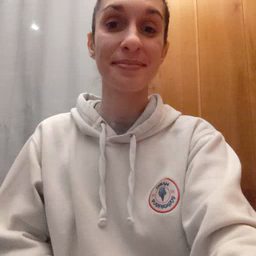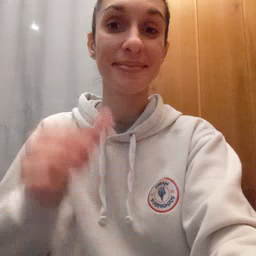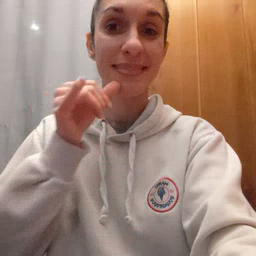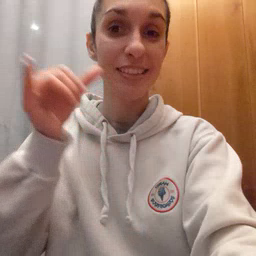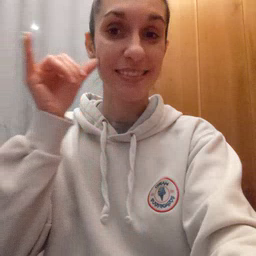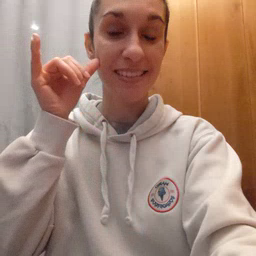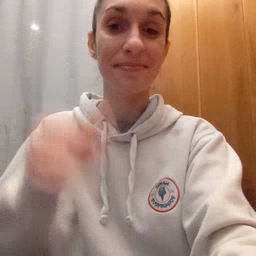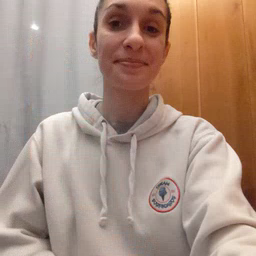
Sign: yesterday